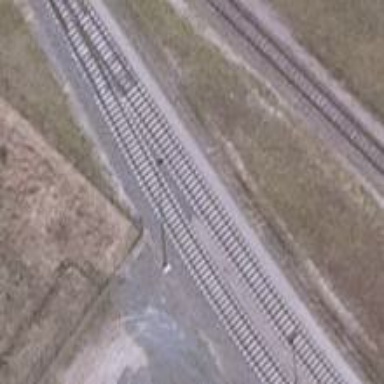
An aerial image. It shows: Railway yard with building passage tunnel.